Question: I have the following search form:
'''
<div id="search_banner">
<form id="intranet_search" class="search" action="<?=base_url()?>search/">
<div id="intranet_search_search_bar">
<input type="search" id="intranet_search_q" name="q" spellcheck="false" autocomplete="false" autocorrect="false" placeholder="search intranet" value="<?=$intranet_search_query?>" />
<input type="search" id="intranet_search_ac_hint" spellcheck="false" autocomplete="false" autocorrect="false" disabled />
<input type="submit" id="intranet_search_button" value="Search">
</div>
<div id="intranet_search_ac"></div>
</form>
</div>
'''
Which emulates Google's autosuggest inserted into the element '#intranet_search_ac' via javascript. This works as expected.
However on Chrome for Android (40.0.02214.109) I get the following suggestion appearing on top of my suggestions (highlighted below):

As you can see from the form I am using the usual 'spellcheck="false" autocomplete="false" autocorrect="false"' attributes. Is there any way to disable this behaviour?
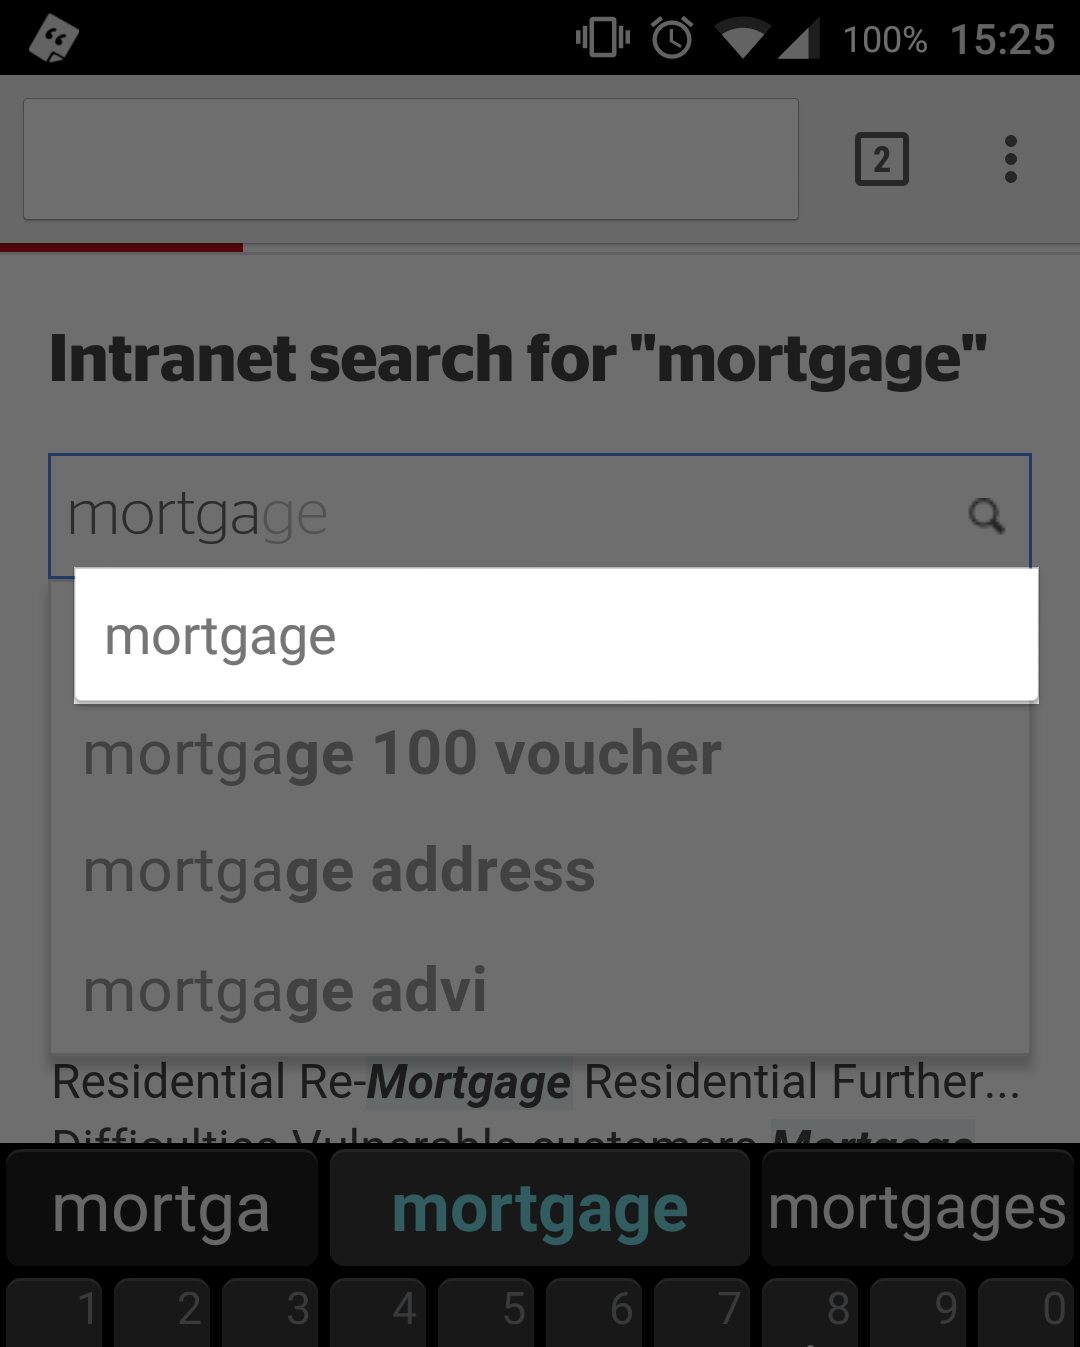
Answer: try using
'autocomplete="off" autocorrect="off" spellcheck="false"'